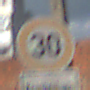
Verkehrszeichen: Geschwindigkeit30
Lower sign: HinweisDurchVerbaleAngabe11
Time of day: MorningAfternoon
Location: Outdoor (Suburban)
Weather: PartlyCloudy
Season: NotSpecified
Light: Natural